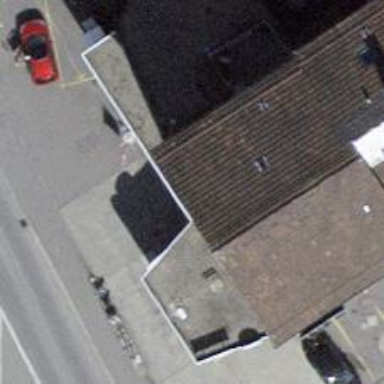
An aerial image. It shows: Fuel vending spot.